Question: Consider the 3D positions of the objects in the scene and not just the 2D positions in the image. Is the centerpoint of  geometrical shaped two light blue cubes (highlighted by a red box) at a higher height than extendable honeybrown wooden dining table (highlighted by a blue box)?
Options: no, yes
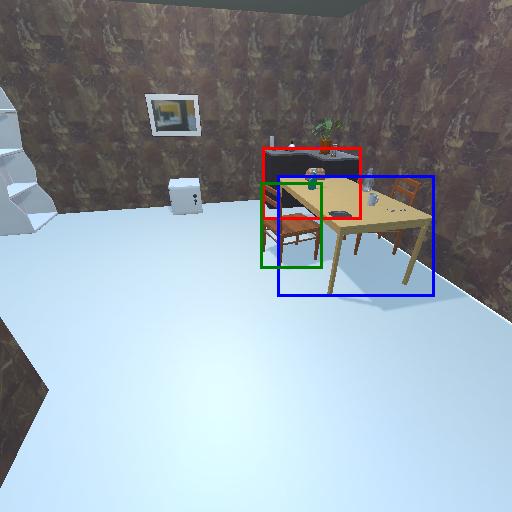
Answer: no